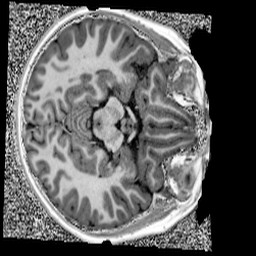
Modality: UNIT1
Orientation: axial
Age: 9
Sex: male
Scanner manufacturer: siemens
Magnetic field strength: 3 T
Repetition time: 4 s
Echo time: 0.00303 s